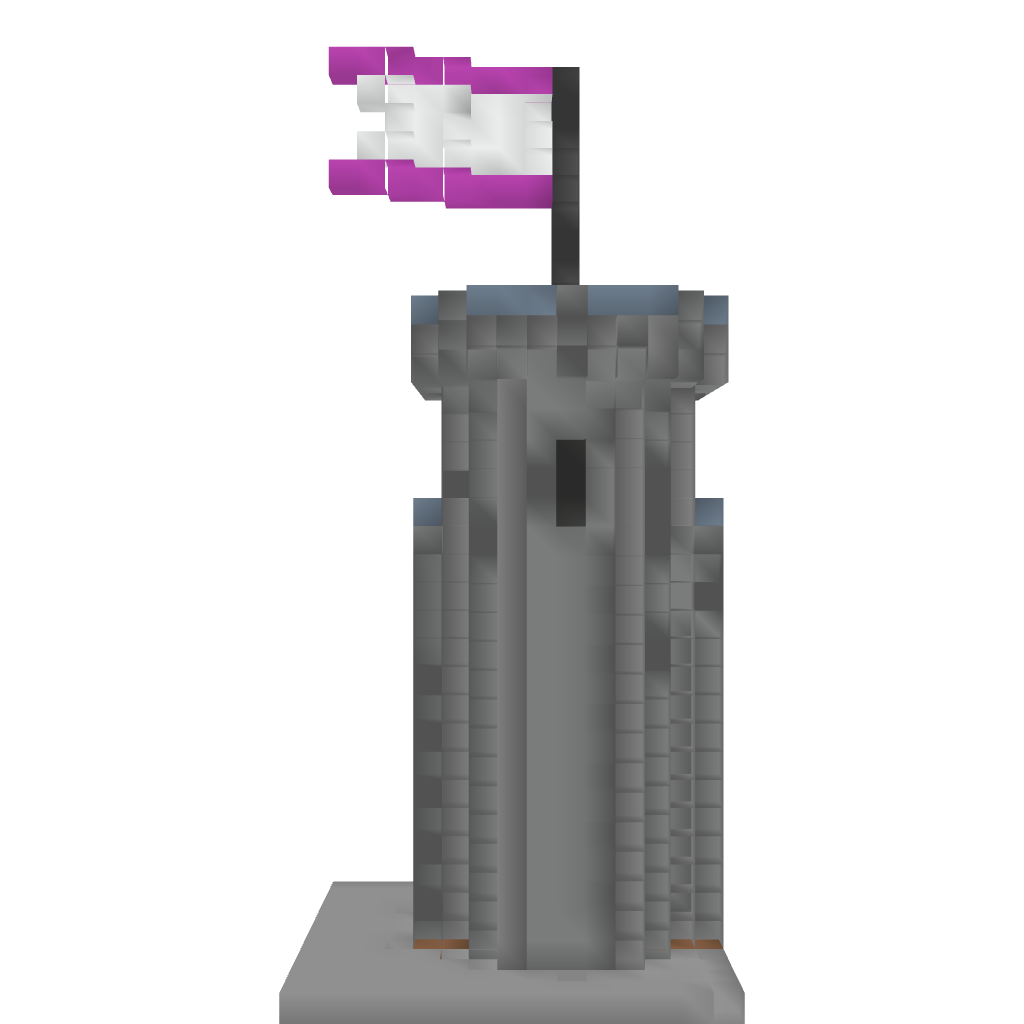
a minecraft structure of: Fort Tower